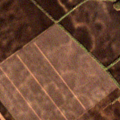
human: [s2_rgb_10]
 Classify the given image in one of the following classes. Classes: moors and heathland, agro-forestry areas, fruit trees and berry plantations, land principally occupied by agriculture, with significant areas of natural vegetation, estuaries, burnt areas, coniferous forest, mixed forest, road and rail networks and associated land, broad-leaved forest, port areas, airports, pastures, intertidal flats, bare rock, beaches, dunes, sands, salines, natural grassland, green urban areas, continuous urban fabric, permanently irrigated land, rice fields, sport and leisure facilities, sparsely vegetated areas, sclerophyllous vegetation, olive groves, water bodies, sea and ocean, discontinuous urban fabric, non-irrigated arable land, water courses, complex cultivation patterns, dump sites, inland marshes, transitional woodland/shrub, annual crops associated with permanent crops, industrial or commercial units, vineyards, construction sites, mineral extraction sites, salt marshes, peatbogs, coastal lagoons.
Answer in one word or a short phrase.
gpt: non-irrigated arable land, land principally occupied by agriculture, with significant areas of natural vegetation